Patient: sex F, age 69
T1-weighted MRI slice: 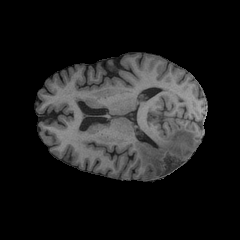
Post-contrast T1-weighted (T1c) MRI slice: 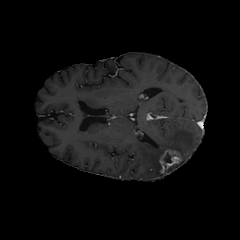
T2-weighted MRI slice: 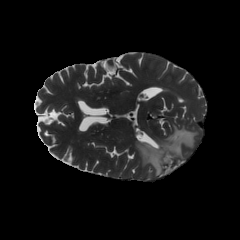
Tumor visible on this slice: yes
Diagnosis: Glioblastoma, IDH-wildtype
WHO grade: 4